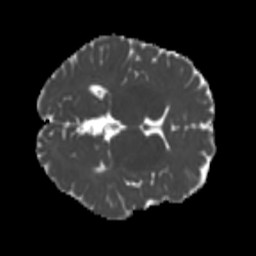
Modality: MD
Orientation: axial
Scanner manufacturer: siemens
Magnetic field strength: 3 T
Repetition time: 4 s
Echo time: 0.0594 s